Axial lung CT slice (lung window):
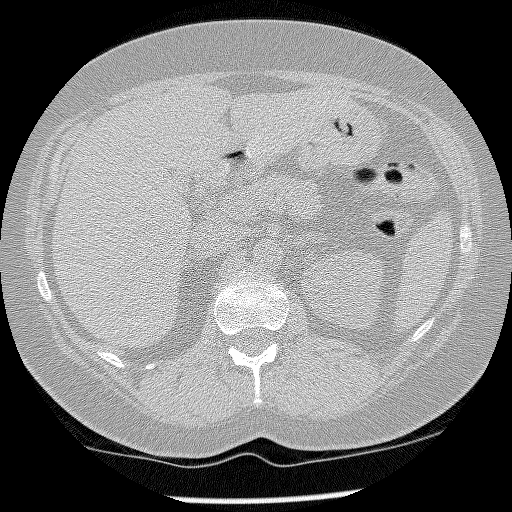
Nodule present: no